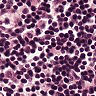
Metastatic tissue present: no